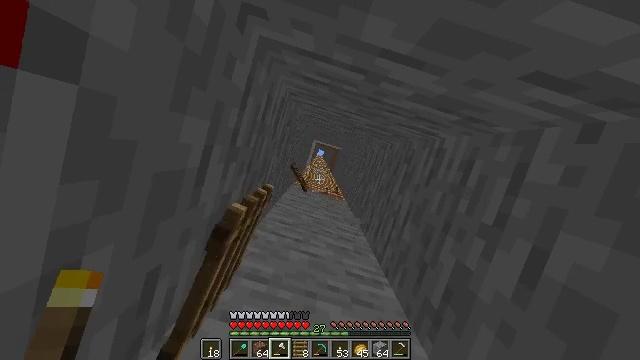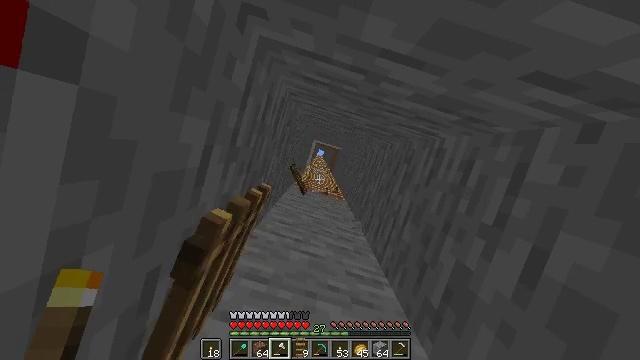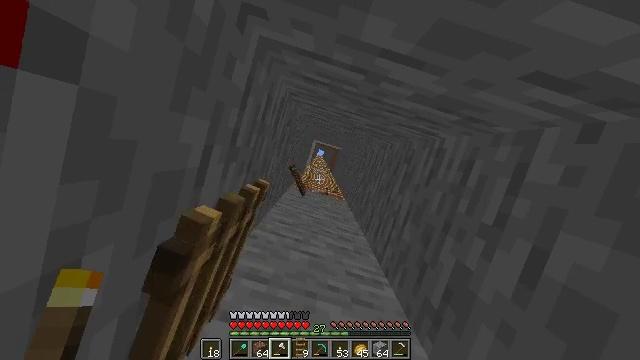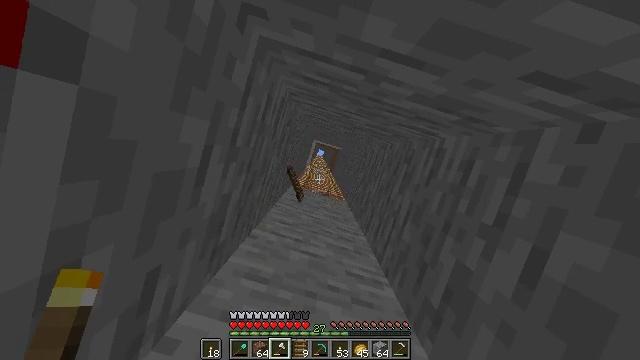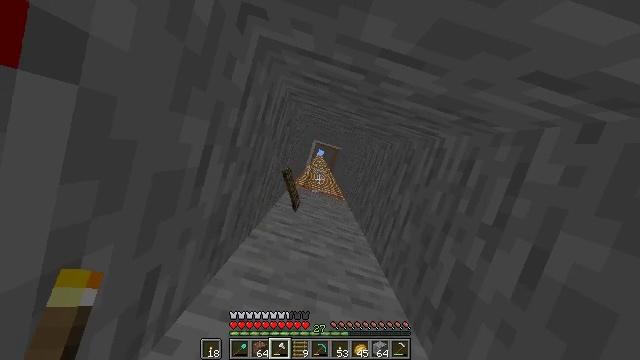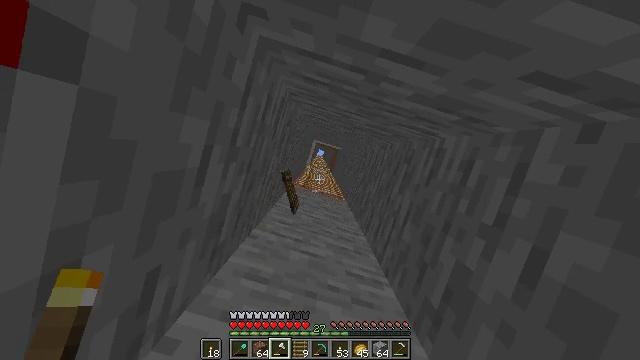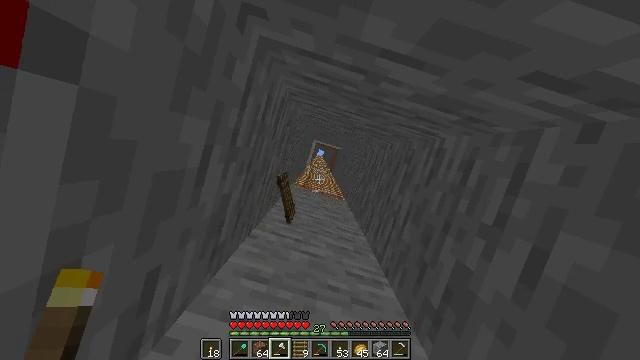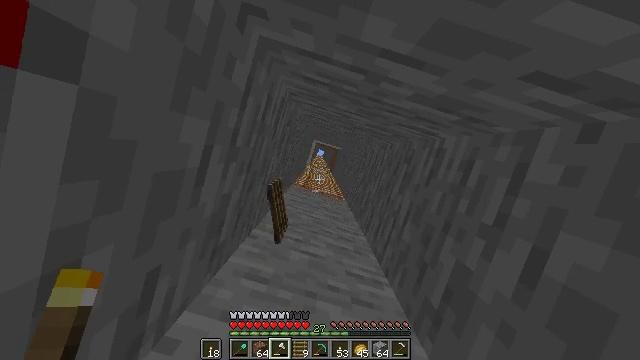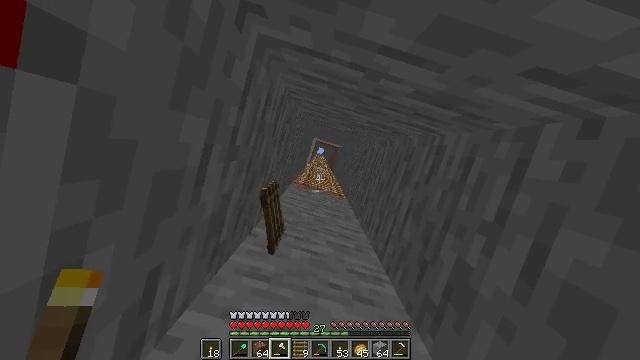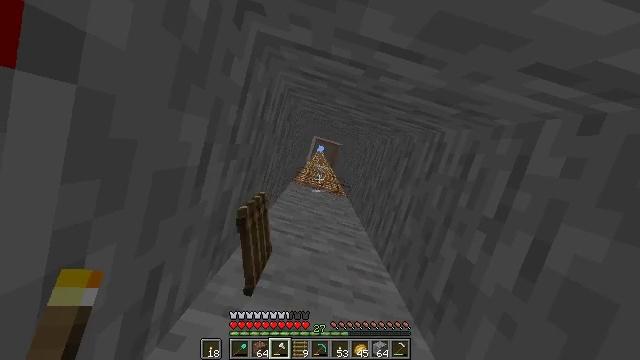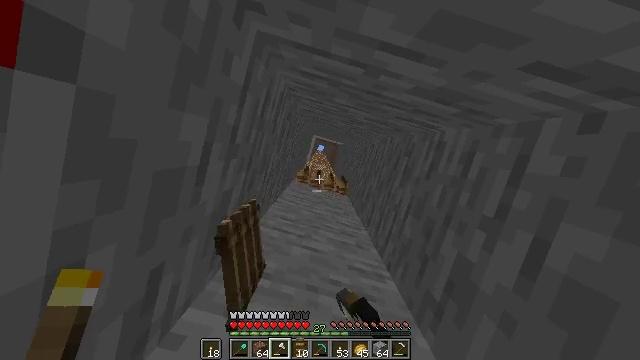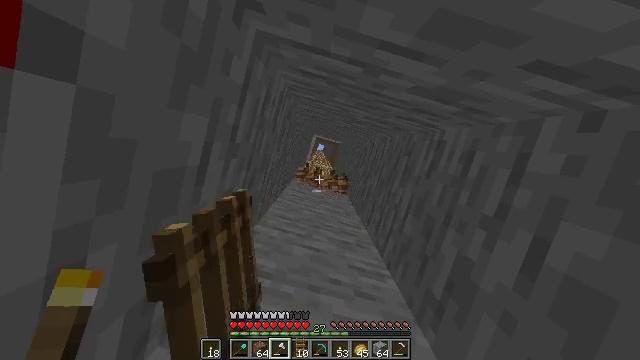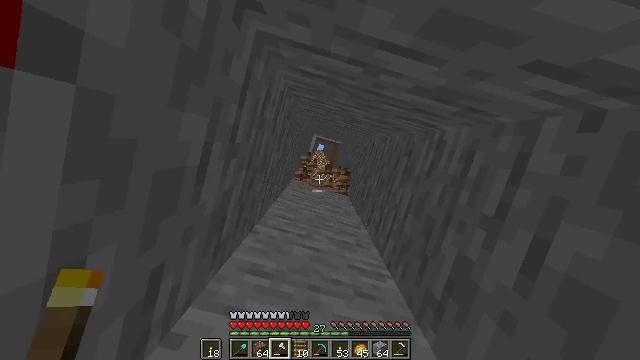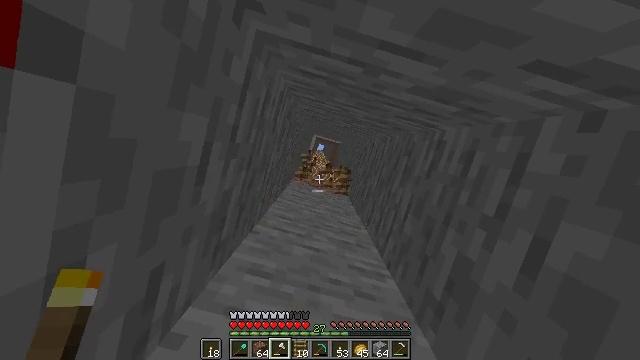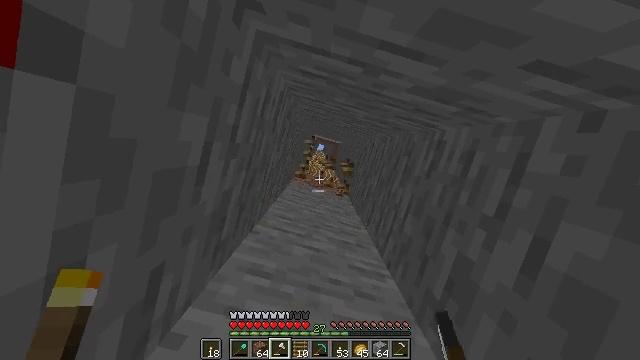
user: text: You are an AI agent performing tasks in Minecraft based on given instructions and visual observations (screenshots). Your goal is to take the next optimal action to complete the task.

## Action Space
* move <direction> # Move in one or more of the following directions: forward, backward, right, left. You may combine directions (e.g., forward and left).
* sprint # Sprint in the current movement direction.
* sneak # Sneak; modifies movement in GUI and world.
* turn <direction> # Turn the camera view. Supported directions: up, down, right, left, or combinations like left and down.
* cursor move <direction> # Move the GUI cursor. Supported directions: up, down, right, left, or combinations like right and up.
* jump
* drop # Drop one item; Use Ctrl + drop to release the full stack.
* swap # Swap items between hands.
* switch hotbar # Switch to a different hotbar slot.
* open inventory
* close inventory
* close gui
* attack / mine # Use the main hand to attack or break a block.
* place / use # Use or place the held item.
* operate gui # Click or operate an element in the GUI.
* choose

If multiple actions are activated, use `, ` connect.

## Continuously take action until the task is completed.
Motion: motion action
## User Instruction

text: Gather the ladder by attacking it.
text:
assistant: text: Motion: attack / mine
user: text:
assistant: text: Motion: attack / mine
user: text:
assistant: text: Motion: attack / mine
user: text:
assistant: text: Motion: attack / mine
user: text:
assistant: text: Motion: attack / mine
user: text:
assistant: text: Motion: attack / mine
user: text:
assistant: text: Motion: attack / mine
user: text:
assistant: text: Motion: attack / mine
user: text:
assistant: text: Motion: attack / mine
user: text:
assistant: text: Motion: attack / mine
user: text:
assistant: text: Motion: attack / mine
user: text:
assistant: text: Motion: attack / mine
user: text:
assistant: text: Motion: attack / mine
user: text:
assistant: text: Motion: attack / mine
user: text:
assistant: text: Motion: attack / mine